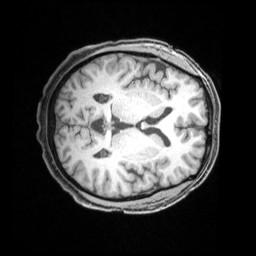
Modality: T1w
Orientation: axial
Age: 26
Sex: male
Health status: healthy